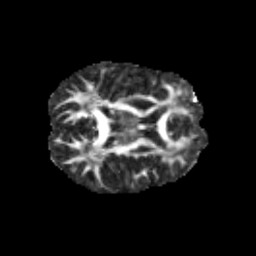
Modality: FA
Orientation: axial
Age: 11
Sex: male
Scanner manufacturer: siemens
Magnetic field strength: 3 T
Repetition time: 3.8 s
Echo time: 0.07 s